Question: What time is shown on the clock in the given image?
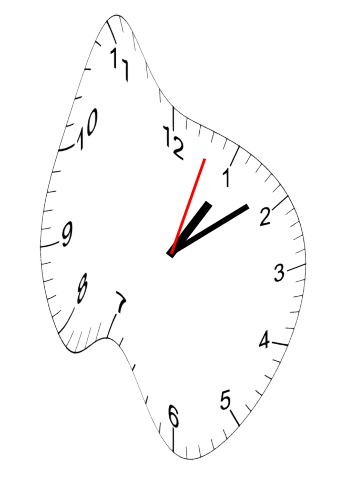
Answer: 01:09:03